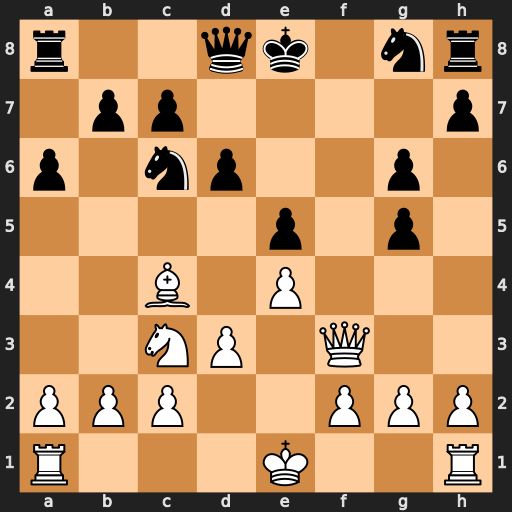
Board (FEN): r2qk1nr/1pp4p/p1np2p1/4p1p1/2B1P3/2NP1Q2/PPP2PPP/R3K2R
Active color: w
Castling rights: KQkq
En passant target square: -
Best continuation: Qf7#